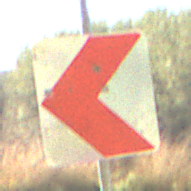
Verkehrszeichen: RichtungstafelnInKurvenKleinRechts
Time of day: MorningAfternoon
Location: Outdoor (Nature)
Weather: PartlyCloudy
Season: NotSpecified
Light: Natural